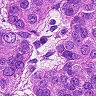
Metastatic tissue present: yes